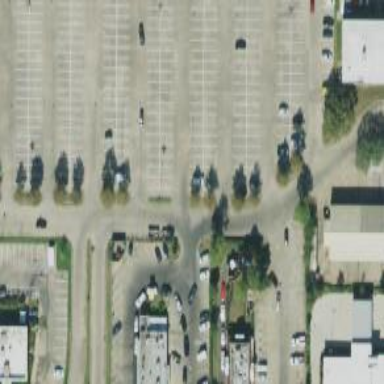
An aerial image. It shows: Parking space is available.